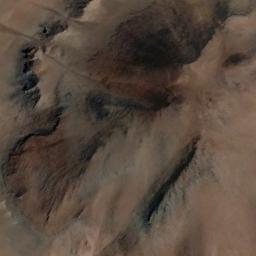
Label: mountain